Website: apple
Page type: delivery-shipping
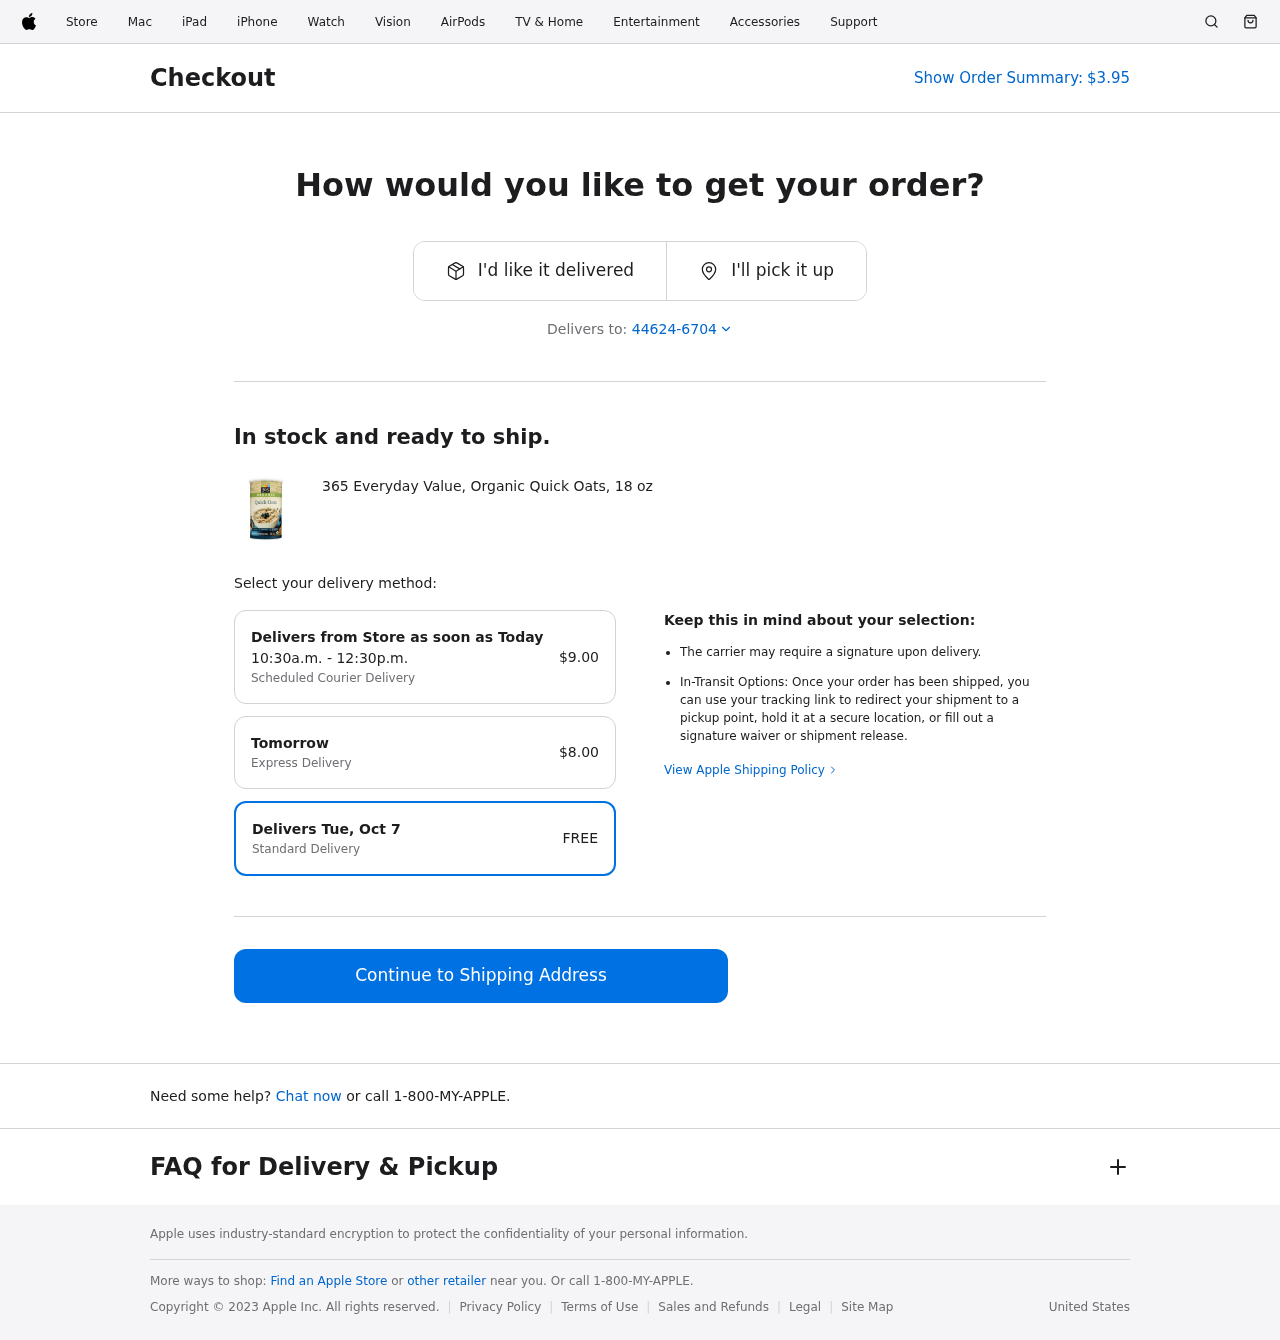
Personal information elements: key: PII_POSTCODE_FULL
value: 44624-6704
Product elements: key: PRODUCT1_NAME
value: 365 Everyday Value, Organic Quick Oats, 18 oz
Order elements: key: ORDER_TOTAL
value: $3.95
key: ORDER_DELIVERY_DATE_SAMEDAY
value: Today
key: ORDER_SHIPPING_COST_SAMEDAY
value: $9.00
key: ORDER_DELIVERY_DATE_EXPRESS
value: Tomorrow
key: ORDER_SHIPPING_COST_EXPRESS
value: $8.00
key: ORDER_DELIVERY_DATE
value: Delivers Tue, Oct 7
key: ORDER_SHIPPING_COST
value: FREE